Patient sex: M
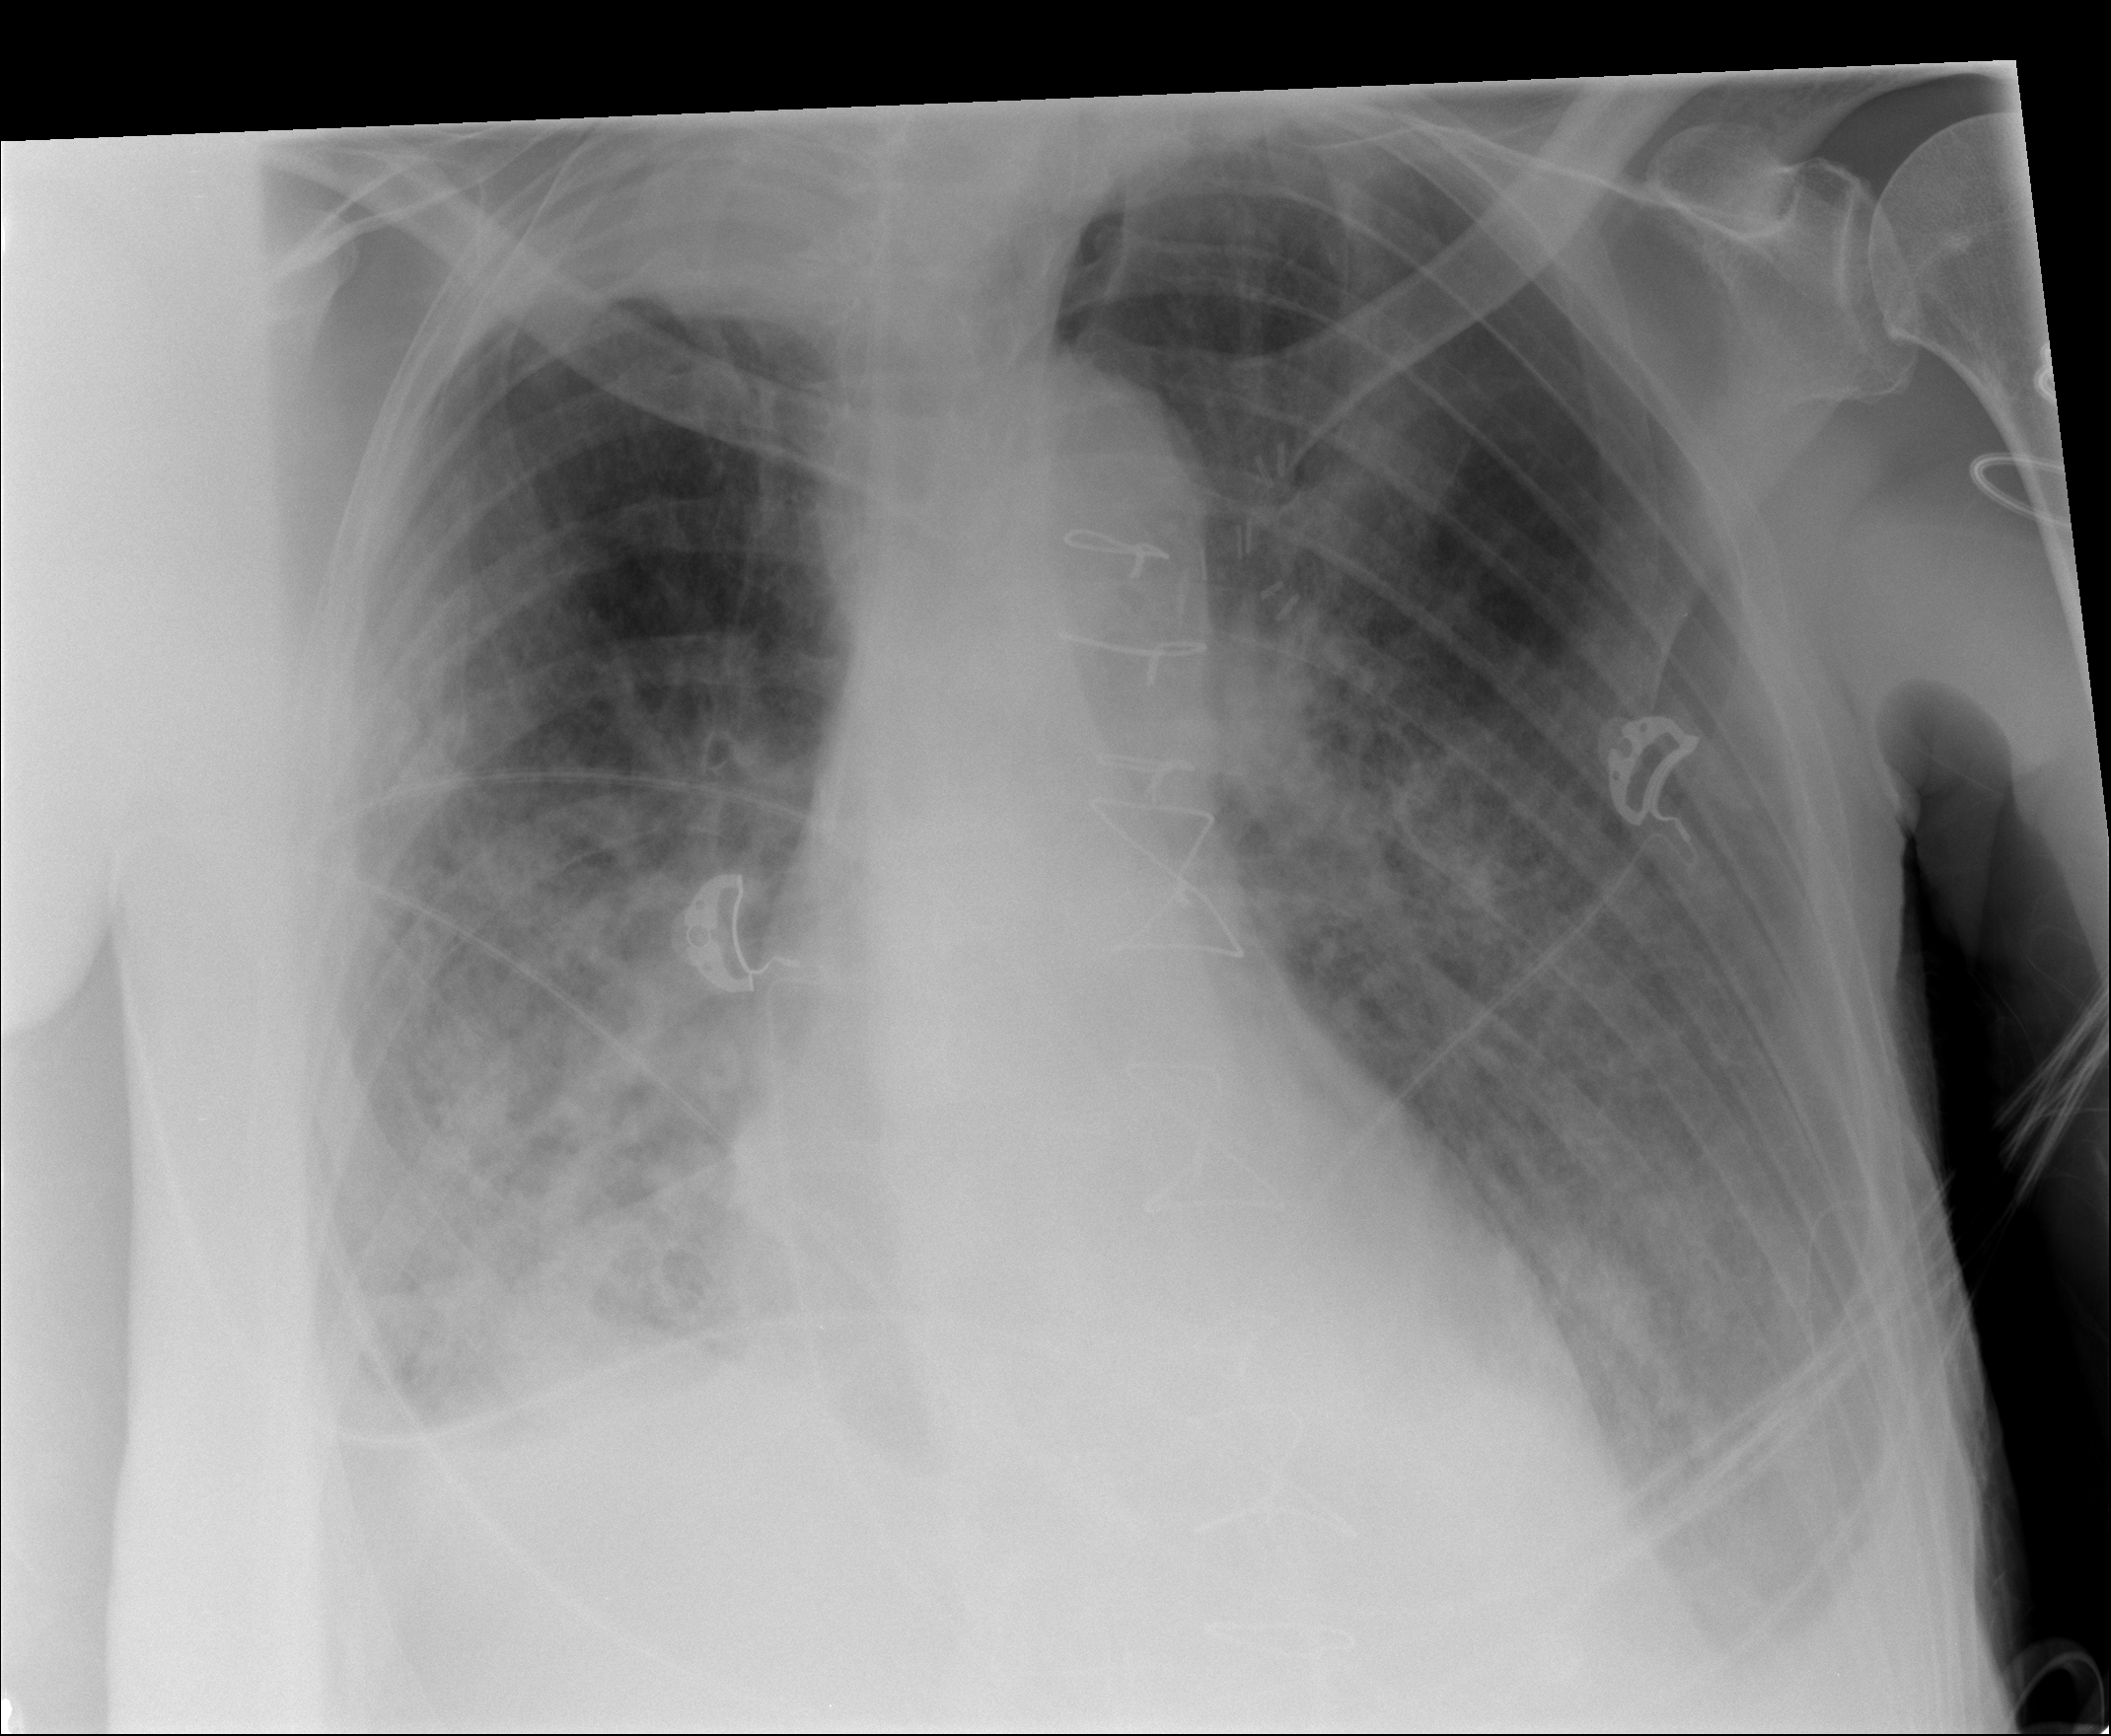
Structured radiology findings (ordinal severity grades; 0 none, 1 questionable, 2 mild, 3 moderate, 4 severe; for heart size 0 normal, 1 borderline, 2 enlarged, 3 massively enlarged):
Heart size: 0
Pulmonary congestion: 1
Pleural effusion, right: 2
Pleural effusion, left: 3
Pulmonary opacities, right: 3
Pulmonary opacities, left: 0
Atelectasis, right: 3
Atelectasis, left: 2